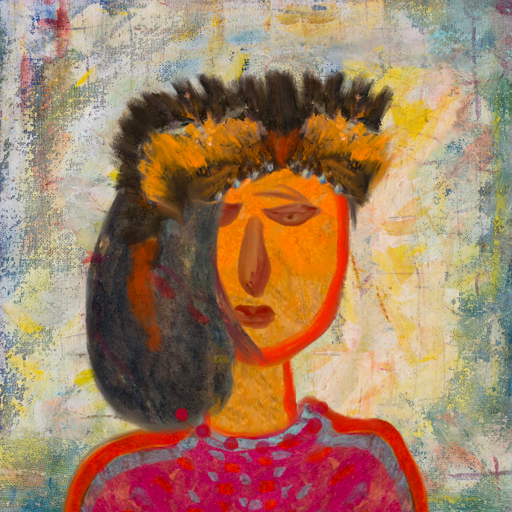
Background: Irani, Head And Neck Front: Sisters, Face Front: Pious_Lady, Bust: Sisters, Hair Front: Gypsy_Mother, Head Accessory: Gypsy_Queen, Second Necklace: Blank, Necklace: Irani_3, Baby: Blank